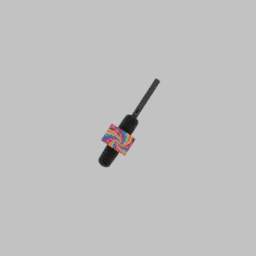
Label: electronics